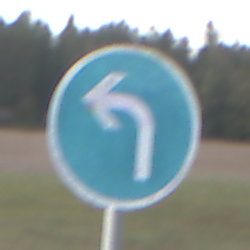
Verkehrszeichen: VorgeschriebeneFahrtrichtungLinks
Umgebung: Outdoor, Nature
Tageszeit: SunriseSunset
Wetter: PartlyCloudy
Licht: Natural
Jahreszeit: NotSpecified
Kontrast: LowContrast